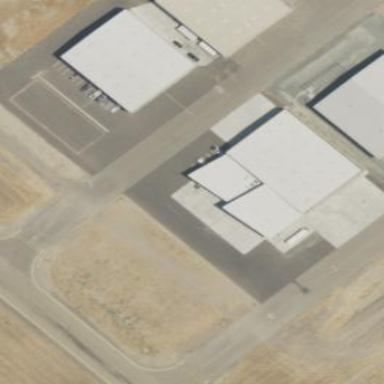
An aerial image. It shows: Hangar located at airport.